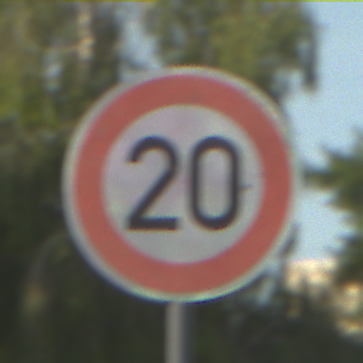
Verkehrszeichen: Geschwindigkeit20
Umgebung: Outdoor, Suburban
Tageszeit: SunriseSunset
Wetter: PartlyCloudy
Licht: Natural
Jahreszeit: NotSpecified
Kontrast: MediumContrast